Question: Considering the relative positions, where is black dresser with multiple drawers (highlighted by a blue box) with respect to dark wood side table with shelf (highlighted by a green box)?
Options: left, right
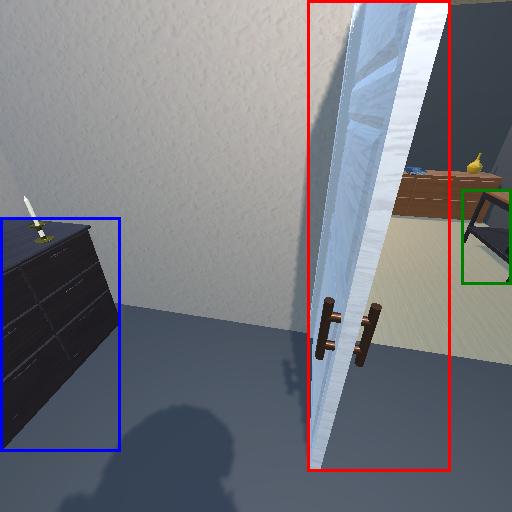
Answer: left